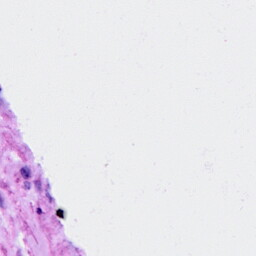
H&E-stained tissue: Ovarian